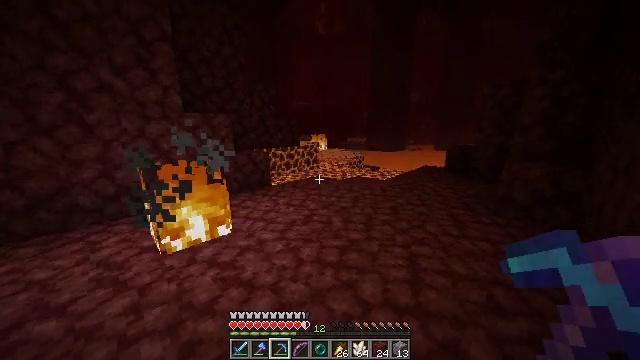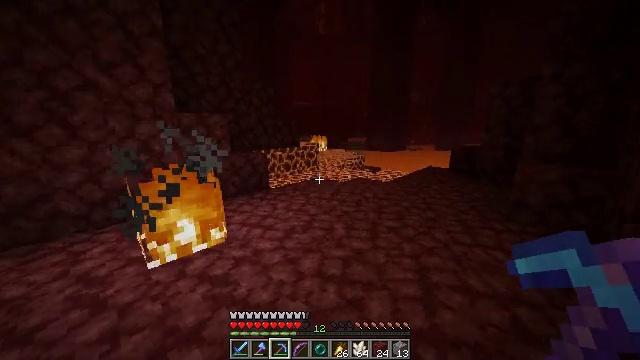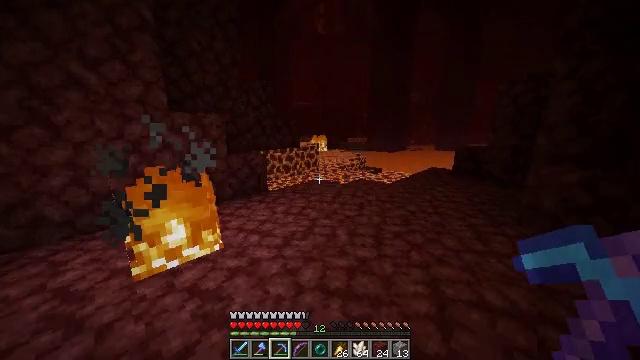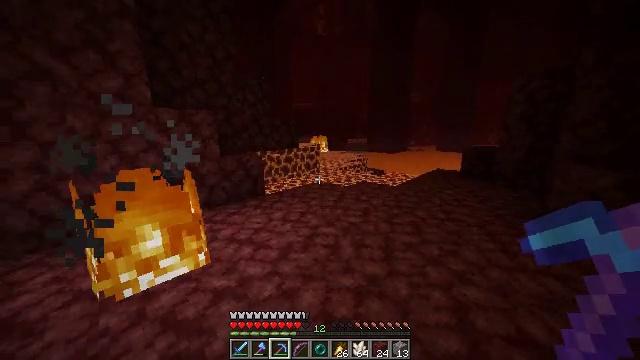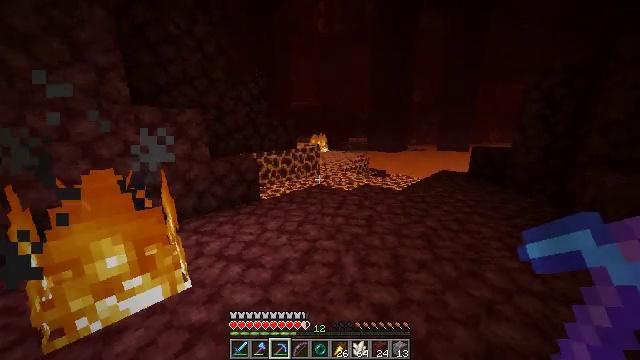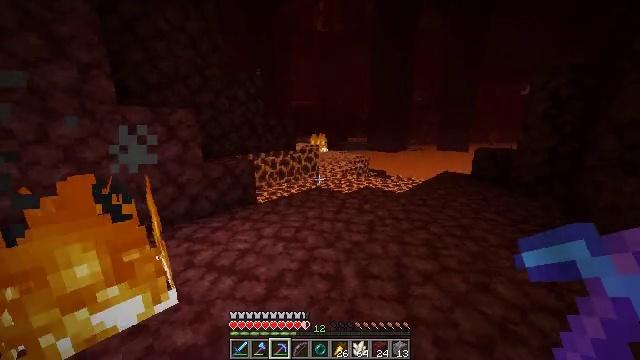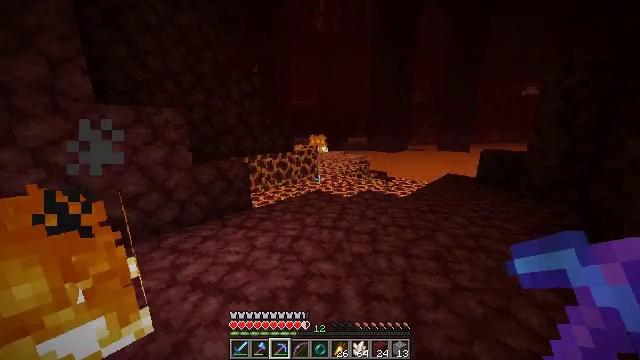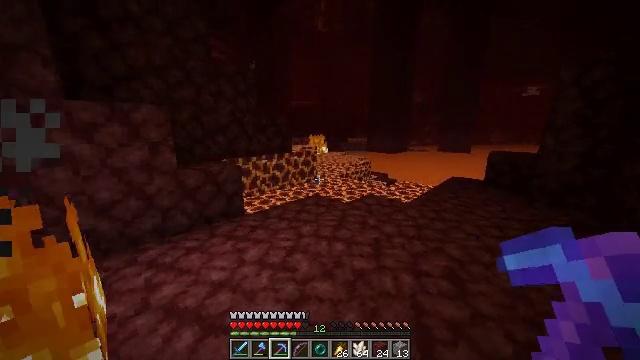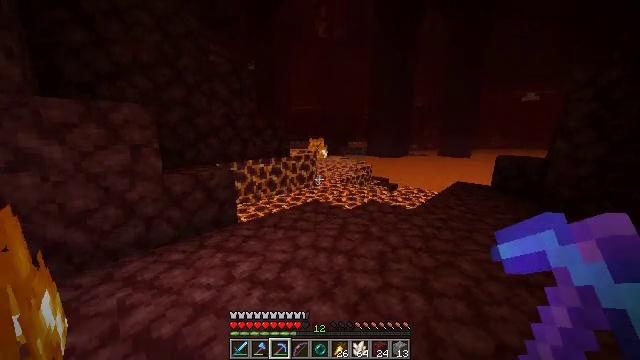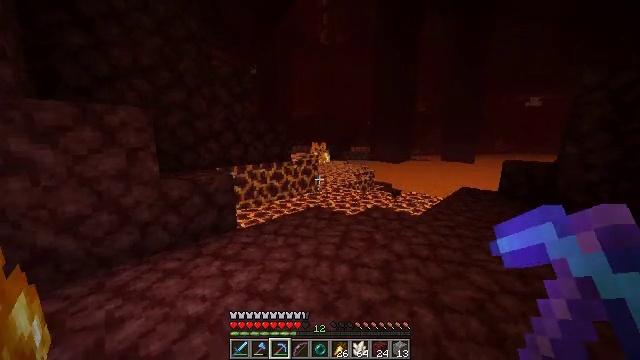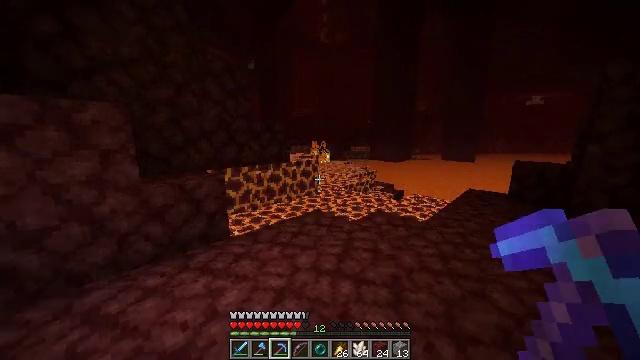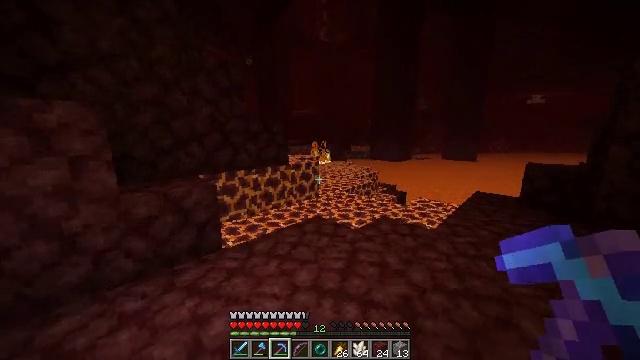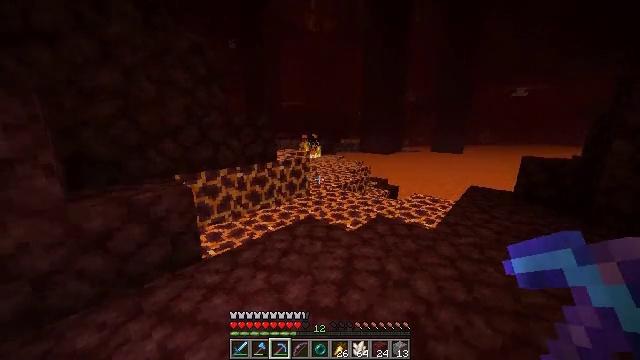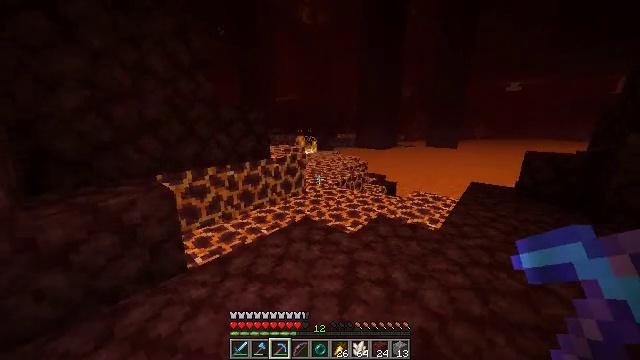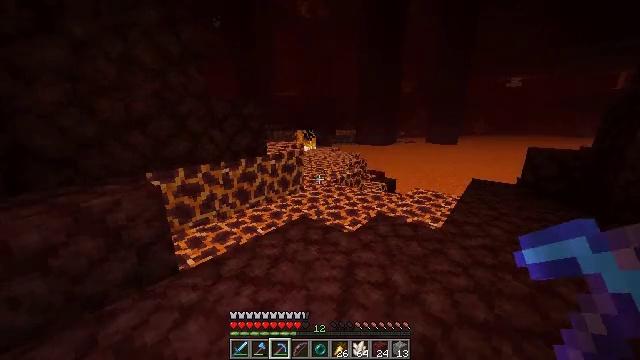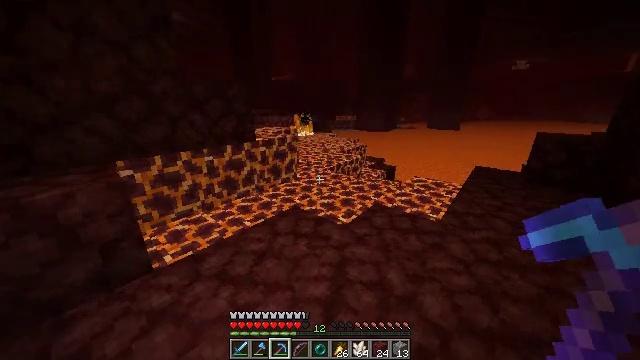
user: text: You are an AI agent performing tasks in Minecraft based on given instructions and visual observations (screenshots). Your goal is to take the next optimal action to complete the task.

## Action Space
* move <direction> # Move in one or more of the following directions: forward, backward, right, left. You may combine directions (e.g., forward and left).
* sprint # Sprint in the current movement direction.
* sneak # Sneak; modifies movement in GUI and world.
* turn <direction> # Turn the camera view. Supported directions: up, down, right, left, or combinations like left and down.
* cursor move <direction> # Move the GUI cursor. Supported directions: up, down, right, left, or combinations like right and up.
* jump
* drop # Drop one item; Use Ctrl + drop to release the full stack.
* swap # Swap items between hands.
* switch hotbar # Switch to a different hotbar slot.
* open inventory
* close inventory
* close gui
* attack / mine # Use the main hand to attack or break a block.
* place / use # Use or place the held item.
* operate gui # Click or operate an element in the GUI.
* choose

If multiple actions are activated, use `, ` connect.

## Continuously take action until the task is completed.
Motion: motion action
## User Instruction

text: Be careful while mining the magma block to avoid taking damage.
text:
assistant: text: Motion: move forward, sprint
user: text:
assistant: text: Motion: move forward, sprint
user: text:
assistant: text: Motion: move forward, sprint
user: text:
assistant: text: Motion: move forward, sprint
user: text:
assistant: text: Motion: move forward, sprint
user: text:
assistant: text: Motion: move forward, sprint
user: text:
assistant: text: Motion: move forward, sprint
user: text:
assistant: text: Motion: move forward, sprint
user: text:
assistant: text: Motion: move forward, sprint, turn up
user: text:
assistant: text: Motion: move forward, sprint
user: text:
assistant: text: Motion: move forward, sprint
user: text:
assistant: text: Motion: move forward, sprint, turn right and down
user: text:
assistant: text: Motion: move forward, sprint, turn right and down
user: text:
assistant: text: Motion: move forward and move right, sprint, turn down
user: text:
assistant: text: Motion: move forward and move right, sprint, turn down
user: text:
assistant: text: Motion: move forward and move right, sprint, turn down
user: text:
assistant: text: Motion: move forward and move right, sprint, turn down
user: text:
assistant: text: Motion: move forward, sprint, turn down
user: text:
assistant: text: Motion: move forward, sprint, turn down
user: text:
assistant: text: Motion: move forward, sprint, turn down
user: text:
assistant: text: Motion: move forward, sprint, turn left and down, attack / mine
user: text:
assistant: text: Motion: move forward, sprint, turn left and down, attack / mine
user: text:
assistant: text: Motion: move forward, sprint, turn left and down, attack / mine
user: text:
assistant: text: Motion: sprint, turn left and down, attack / mine
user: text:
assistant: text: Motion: attack / mine
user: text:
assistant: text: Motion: turn left, attack / mine
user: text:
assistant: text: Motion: turn up, attack / mine
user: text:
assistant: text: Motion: turn up, attack / mine
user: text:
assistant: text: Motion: turn up
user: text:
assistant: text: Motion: no_op